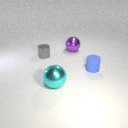
small gray metal cylinder behind large cyan metal sphere